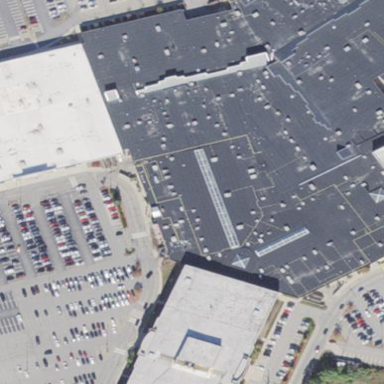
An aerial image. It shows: Mall building.